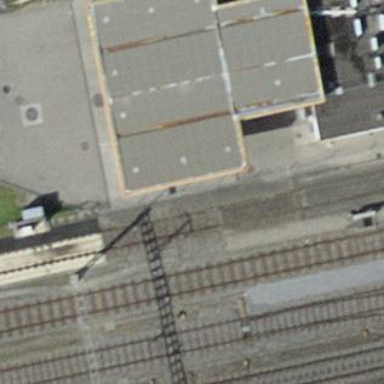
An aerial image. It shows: View of roof of building.